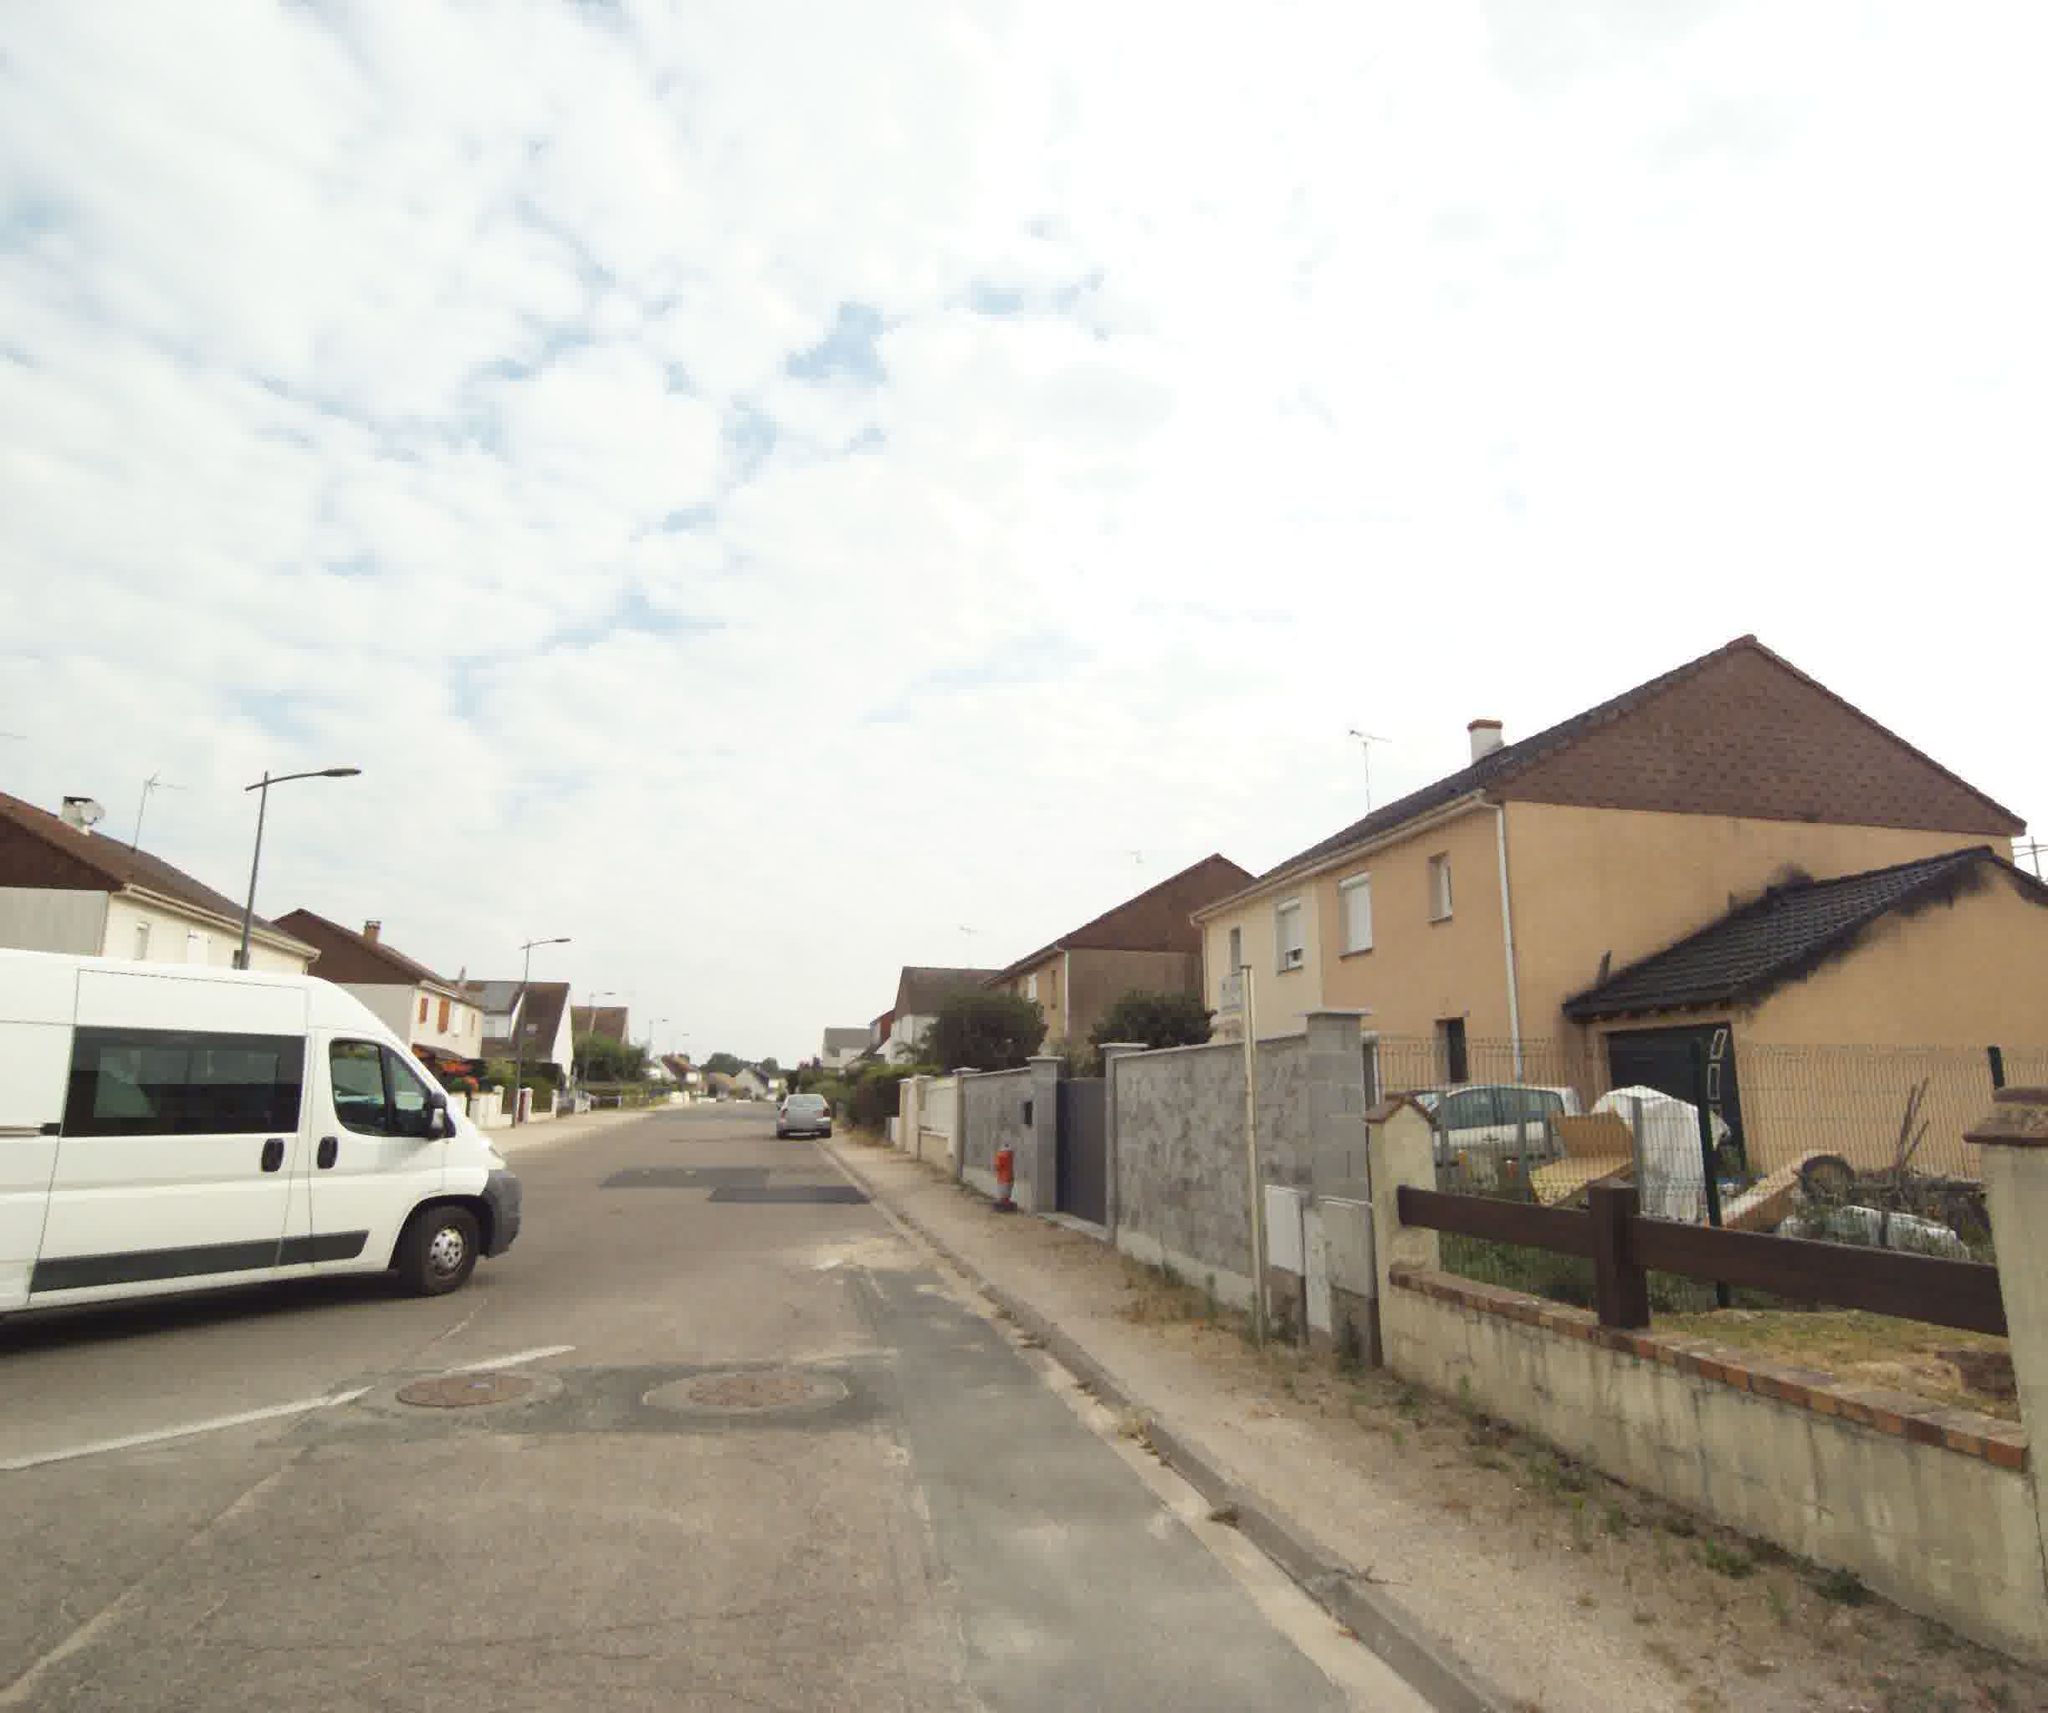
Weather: cloudy
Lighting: day
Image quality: good
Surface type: driving surface
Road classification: residential, footway, path
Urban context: urban centre
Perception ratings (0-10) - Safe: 4.89, Lively: 3.6, Beautiful: 5.39, Boring: 7.6, Depressing: 7.8, Wealthy: 6.79